Question: I'm trying to compare two rows: C17:X17 with C10:X10
If C17:Z17>C10:Z10, then count the number of instances.
I've tried
'=IF(C17:X17>C10:X10,COUNT(C17:X17),0)'
and I've also tried
'=COUNTIF(C17:X17,C17:X17>C10:X10)'
Any help? Thanks!

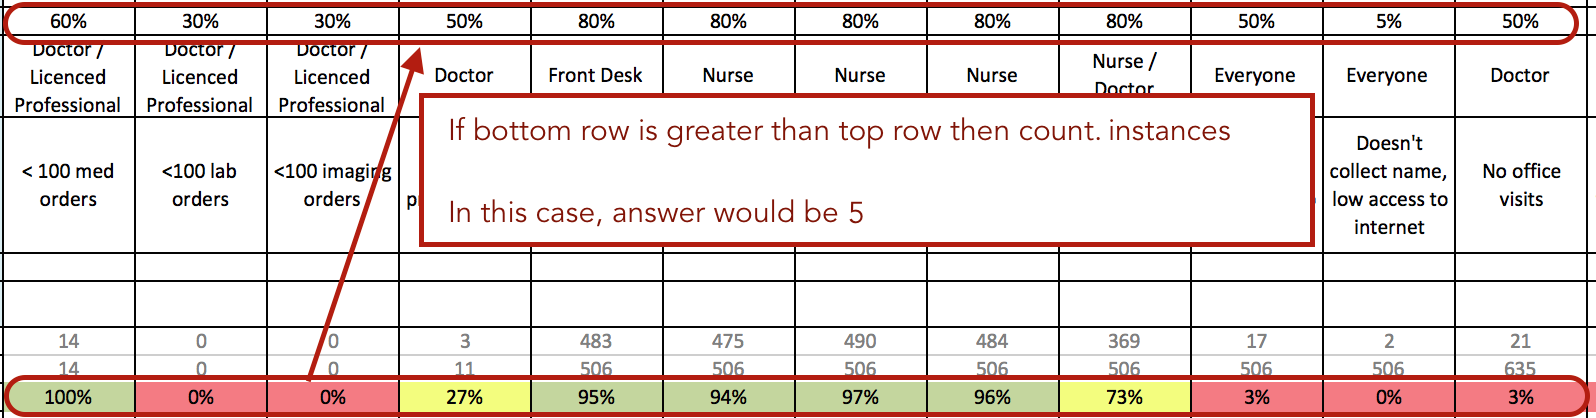
Answer: Try using SUMPRODUCT like this:
> =SUMPRODUCT((C17:Z17>C$10:Z$10)+0)
I made the row 10 reference absolute - then you can copy down and that part won't change